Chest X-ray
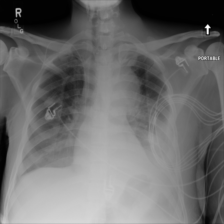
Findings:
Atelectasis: negative
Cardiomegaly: negative
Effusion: positive
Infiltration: positive
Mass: positive
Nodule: negative
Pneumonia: negative
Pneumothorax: negative
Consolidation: negative
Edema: negative
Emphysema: negative
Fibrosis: negative
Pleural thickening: negative
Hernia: negative